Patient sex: M
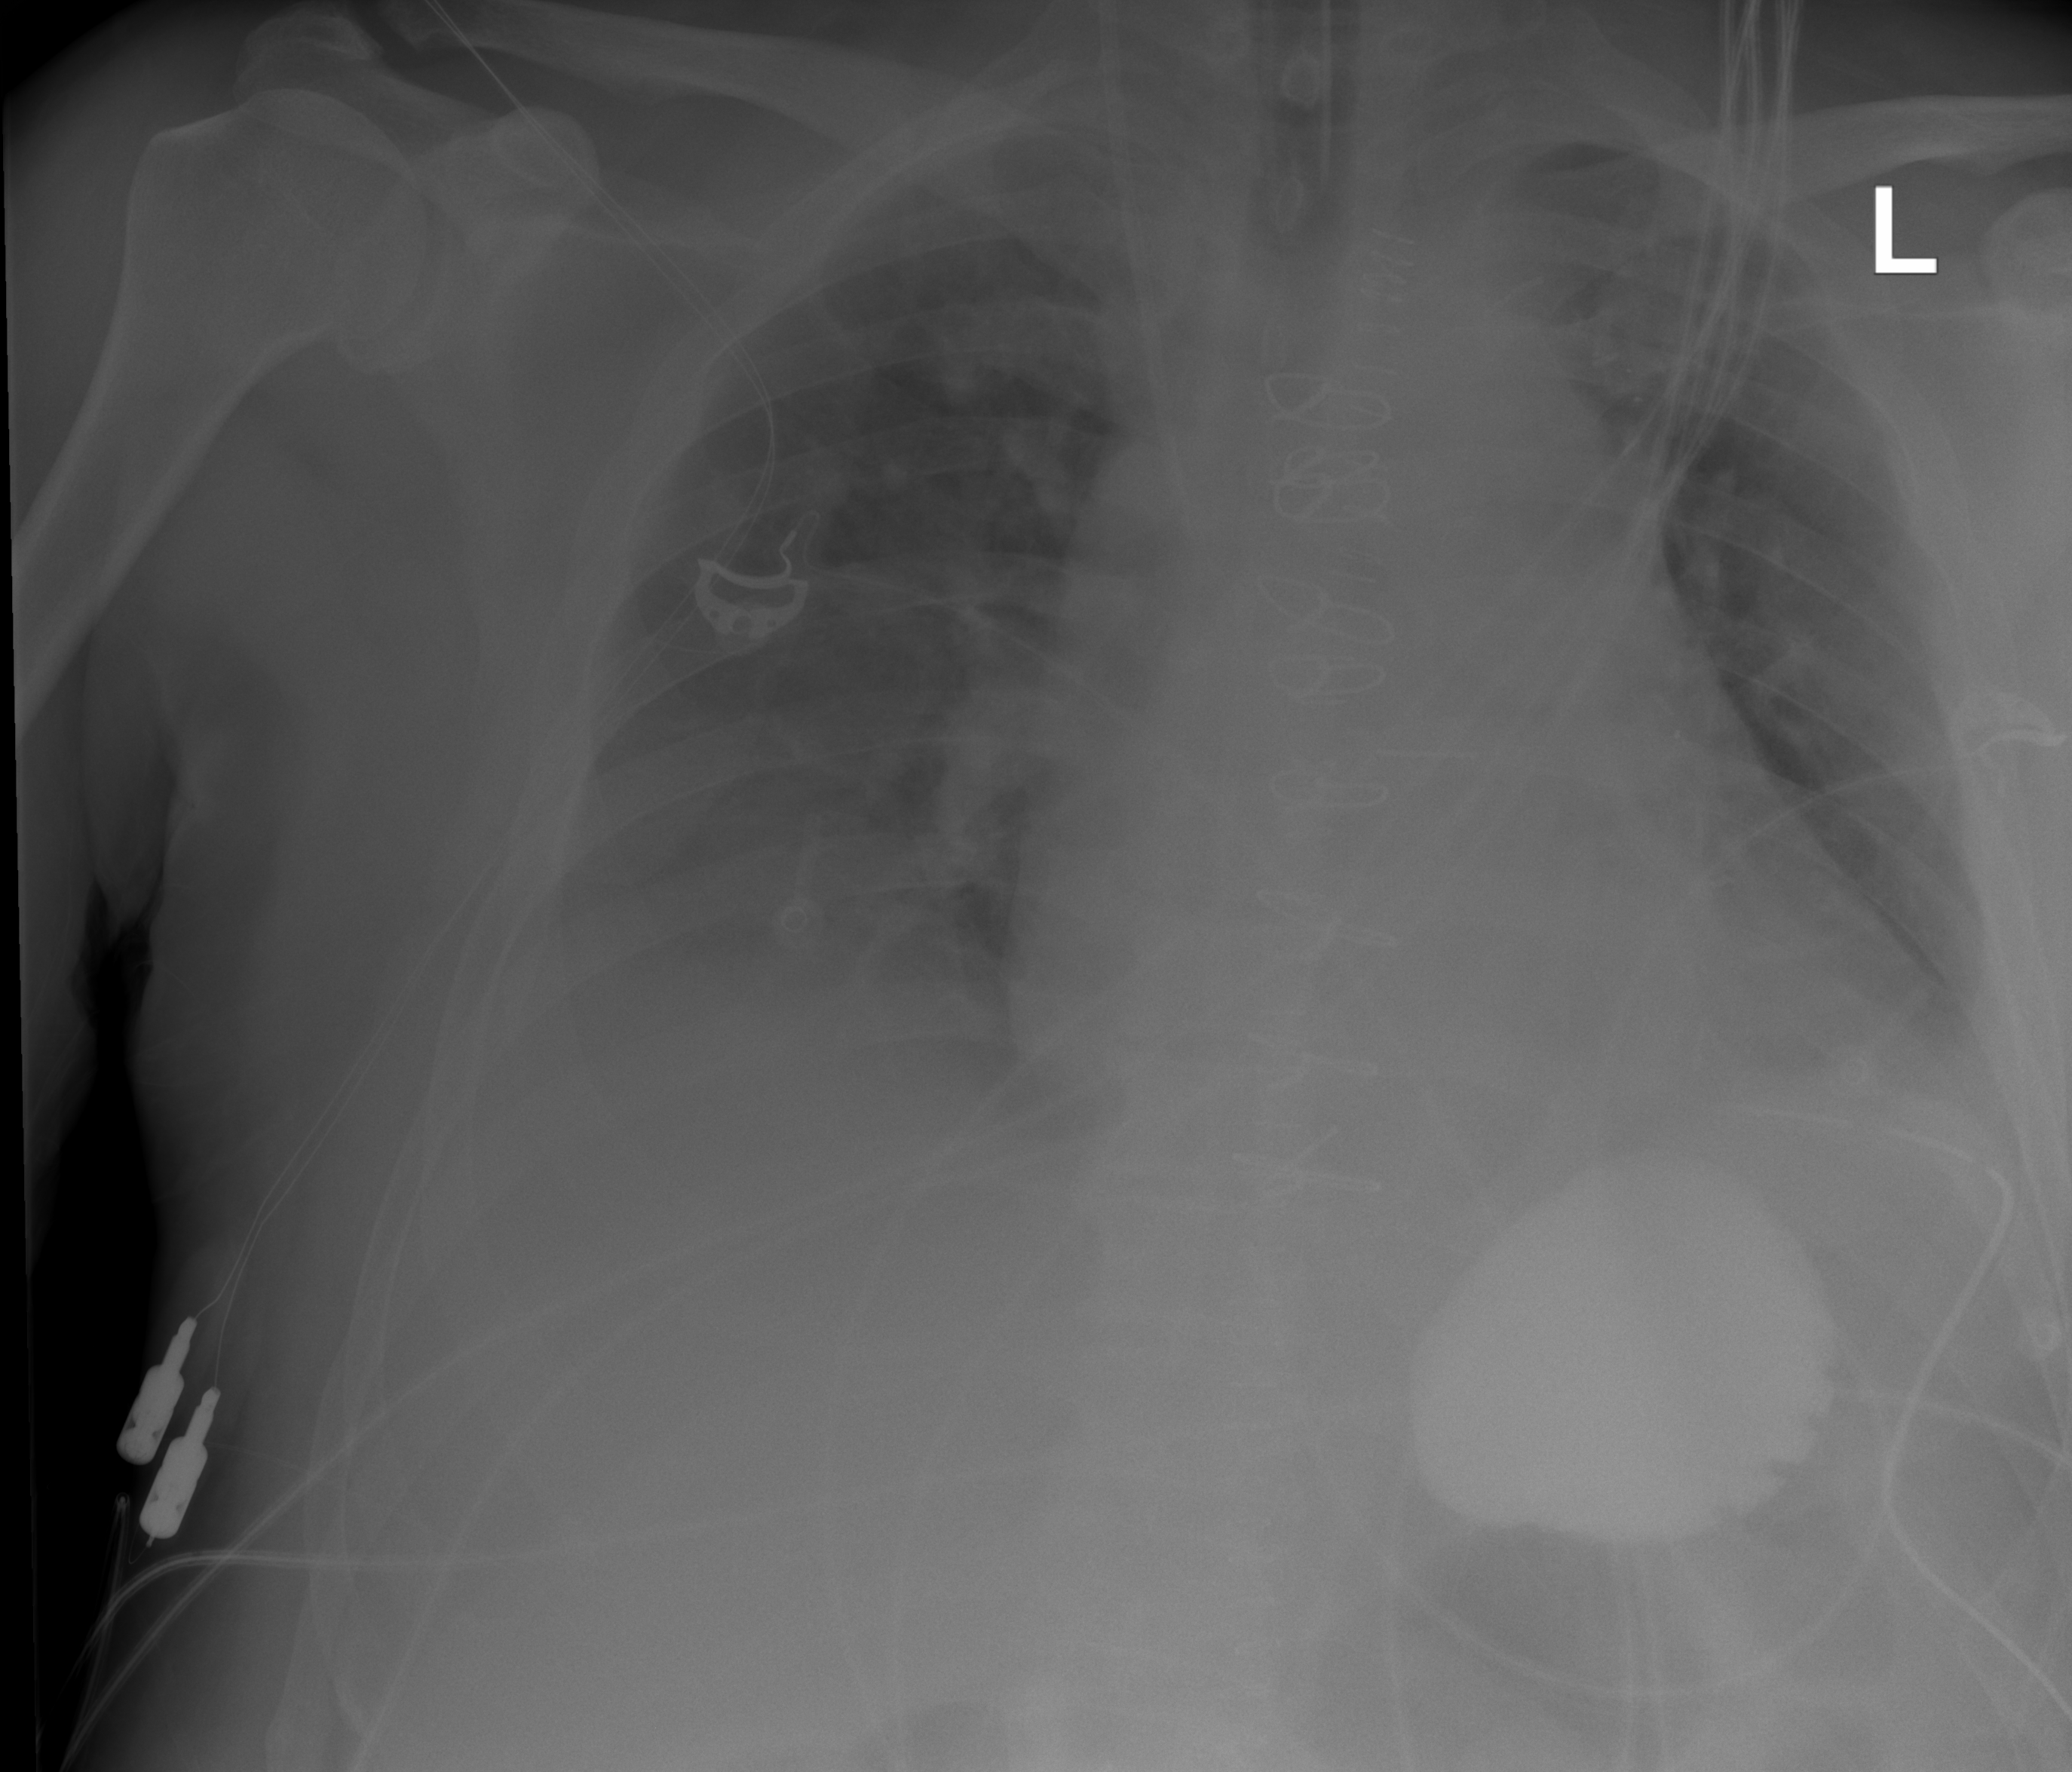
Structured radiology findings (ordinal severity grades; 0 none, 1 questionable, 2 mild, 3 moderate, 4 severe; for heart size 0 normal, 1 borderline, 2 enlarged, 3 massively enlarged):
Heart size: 1
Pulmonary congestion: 0
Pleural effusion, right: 2
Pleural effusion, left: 2
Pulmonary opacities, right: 0
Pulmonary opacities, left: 0
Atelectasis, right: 2
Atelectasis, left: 2